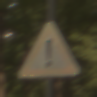
Verkehrszeichen: Gefahrenstelle
Umgebung: Outdoor, Nature
Tageszeit: Midday
Wetter: PartlyCloudy
Licht: Natural
Jahreszeit: NotSpecified
Kontrast: LowContrast